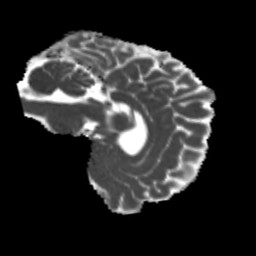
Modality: MD
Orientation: sagittal
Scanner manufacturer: siemens
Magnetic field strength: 3 T
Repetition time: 4 s
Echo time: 0.0594 s